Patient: sex F, age 69
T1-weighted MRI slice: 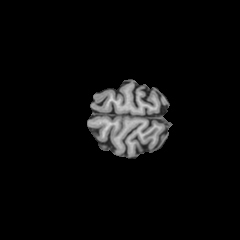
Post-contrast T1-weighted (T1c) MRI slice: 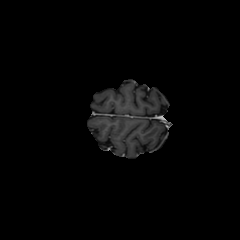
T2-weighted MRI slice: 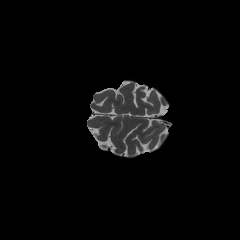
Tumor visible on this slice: no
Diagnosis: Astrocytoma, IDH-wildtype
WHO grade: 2